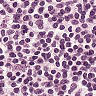
Metastatic tissue present: no